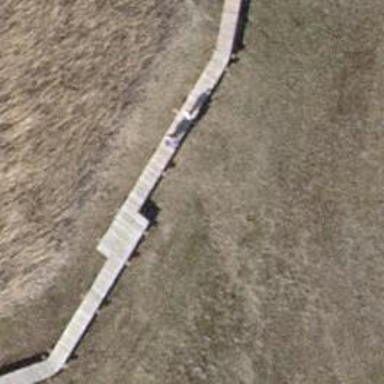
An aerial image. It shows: Path on boardwalk bridge.